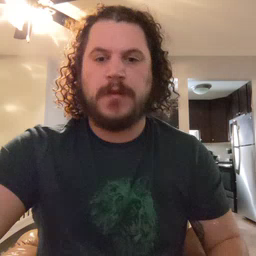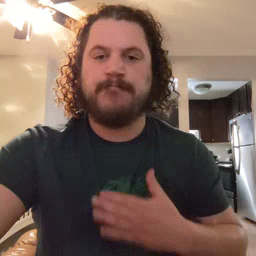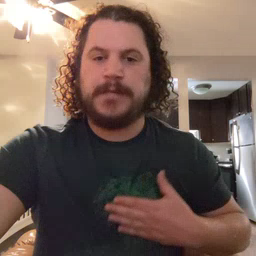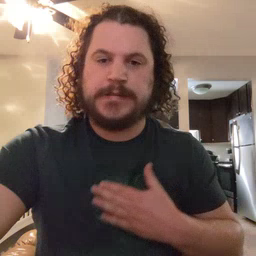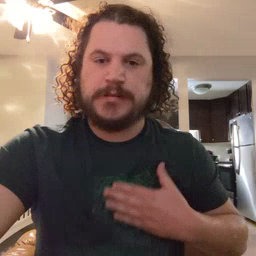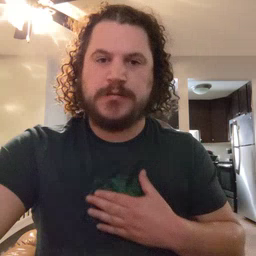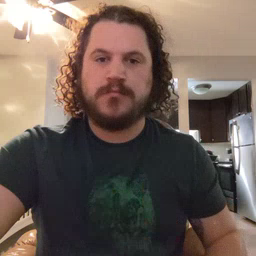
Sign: please